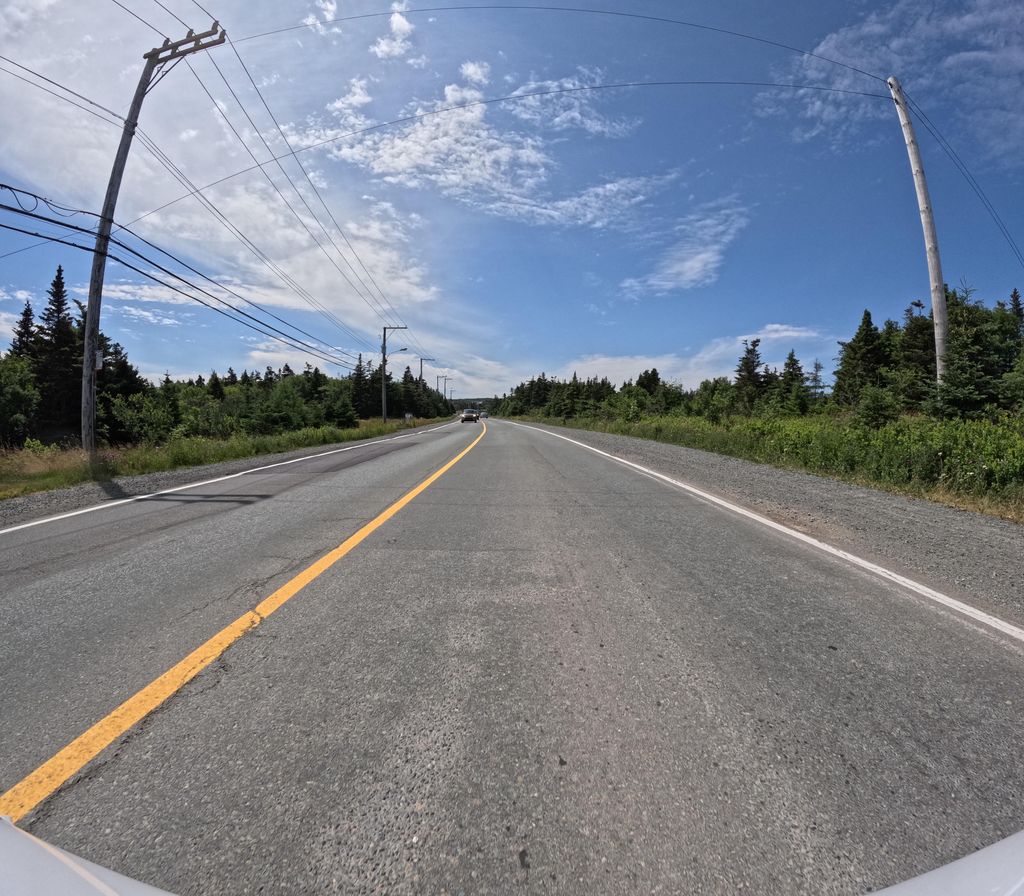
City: st_johns